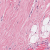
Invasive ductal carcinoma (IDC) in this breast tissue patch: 0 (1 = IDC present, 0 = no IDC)